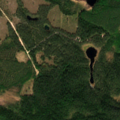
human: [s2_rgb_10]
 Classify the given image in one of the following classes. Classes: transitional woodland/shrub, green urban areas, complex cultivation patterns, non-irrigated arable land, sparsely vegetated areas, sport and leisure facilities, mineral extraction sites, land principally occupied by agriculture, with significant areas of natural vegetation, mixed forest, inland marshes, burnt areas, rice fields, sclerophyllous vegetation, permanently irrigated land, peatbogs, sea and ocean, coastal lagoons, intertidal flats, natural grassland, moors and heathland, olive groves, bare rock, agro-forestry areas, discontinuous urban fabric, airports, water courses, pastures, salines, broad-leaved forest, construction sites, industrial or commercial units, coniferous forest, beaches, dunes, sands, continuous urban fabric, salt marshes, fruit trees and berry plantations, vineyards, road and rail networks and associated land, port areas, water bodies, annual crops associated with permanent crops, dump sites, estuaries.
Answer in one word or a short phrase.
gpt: coniferous forest, mixed forest, transitional woodland/shrub